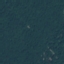
Land use / land cover: Forest